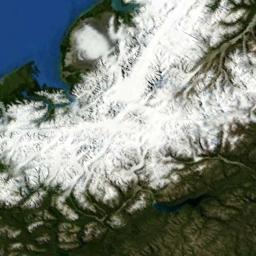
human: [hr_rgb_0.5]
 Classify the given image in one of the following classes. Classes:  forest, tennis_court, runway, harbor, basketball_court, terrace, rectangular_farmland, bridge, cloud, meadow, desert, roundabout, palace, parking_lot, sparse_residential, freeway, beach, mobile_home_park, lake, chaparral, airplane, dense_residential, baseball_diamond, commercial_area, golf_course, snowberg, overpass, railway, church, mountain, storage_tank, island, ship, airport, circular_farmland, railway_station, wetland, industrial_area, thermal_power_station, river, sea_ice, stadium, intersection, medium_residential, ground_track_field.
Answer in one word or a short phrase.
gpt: snowberg